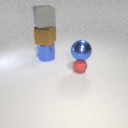
large brown metal cube below large gray rubber cube